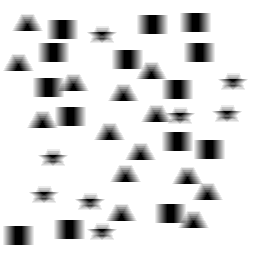
Squares: 14
Triangles: 14
Stars: 8
Total shapes: 36